Aerial crown-view tile of a tropical tree (Barro Colorado Island, Panama), acquired 20250124:
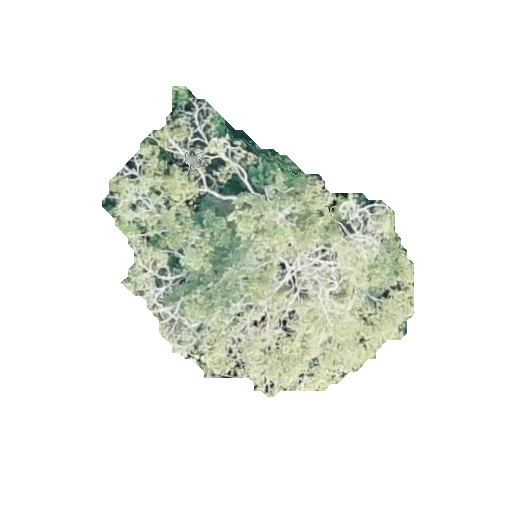
Species: Tabebuia rosea
GBIF accepted scientific name: Tabebuia rosea
Crown area: 87.681 m²